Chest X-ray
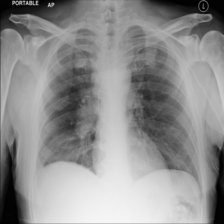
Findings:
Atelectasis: negative
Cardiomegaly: negative
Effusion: negative
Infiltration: negative
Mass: negative
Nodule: negative
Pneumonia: negative
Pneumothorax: negative
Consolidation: negative
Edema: negative
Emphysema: negative
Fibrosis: negative
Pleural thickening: negative
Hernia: negative